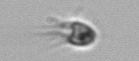
Label: Balanion